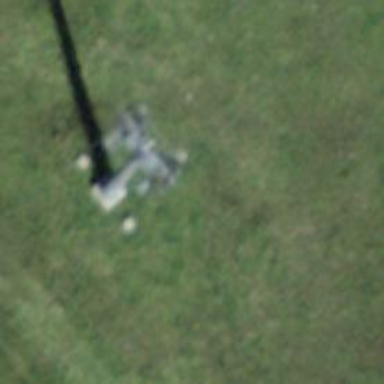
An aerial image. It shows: Pylon used for aerialway.